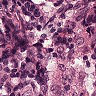
Metastatic tissue present: yes